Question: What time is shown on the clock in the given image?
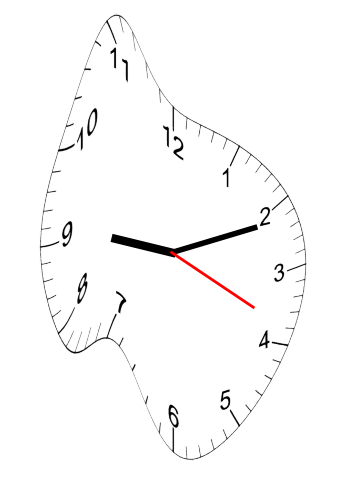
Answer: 09:11:19